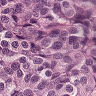
Metastatic tissue present: yes